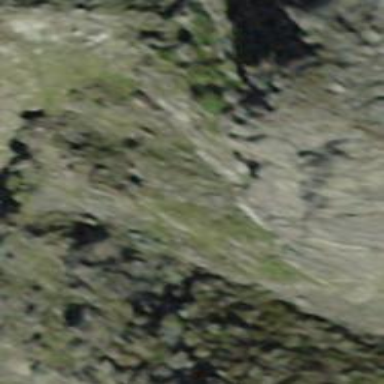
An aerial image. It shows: Natural cliff.